Question: I'm trying to simulate GET request with params in the header:
I'm using NodeJS, here is my function:
'''
module.exports.validate = function (req, res, db, callback) {
// if the request dosent have a header with email, reject the request
if (!req.params.token) {
res.writeHead(403, {
'Content-Type': 'application/json; charset=utf-8'
});
res.end(JSON.stringify({
error: "You are not authorized to access this application",
message: "An Email is required as part of the header"
}));
};
else
{
//do something
}
};
'''
Here is my GET request simulation (by Advanced REST client - chrome extension):

As you can see, I get 403 because 'req.params' .
My question: How can I add params to the header? it's look like the email I insert to the header is not working.
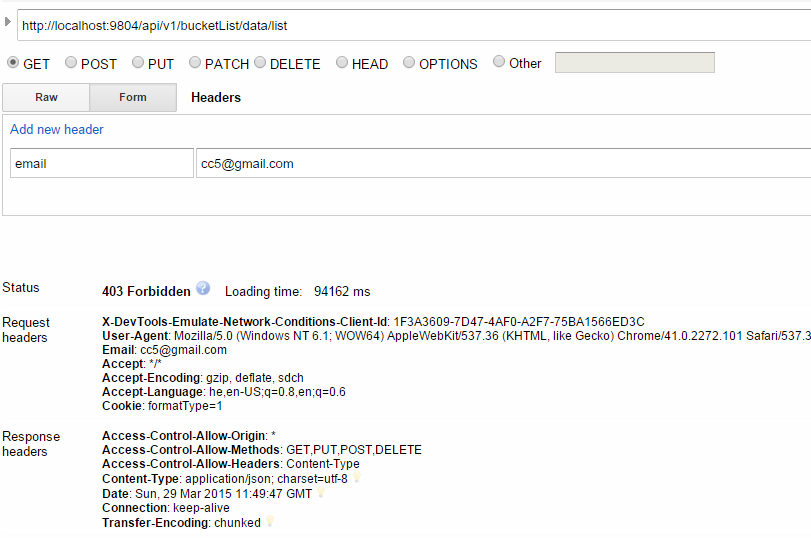
Answer: I am not sure what your 'token' param is since you are not sending it in your request. But if you want to get the email in the request header you should use 'req.headers' instead of 'req.params', like this:
'''
if (!req.headers.email) {
res.writeHead(403, {
'Content-Type': 'application/json; charset=utf-8'
});
res.end(JSON.stringify({
error: "You are not authorized to access this application",
message: "An Email is required as part of the header"
}));
}
'''